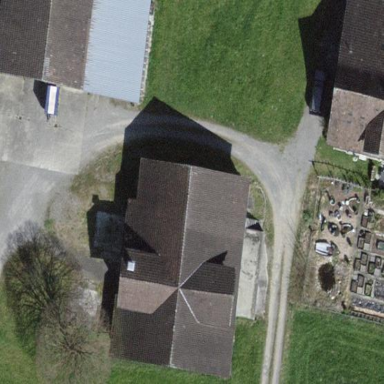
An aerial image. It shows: Farmyard area.